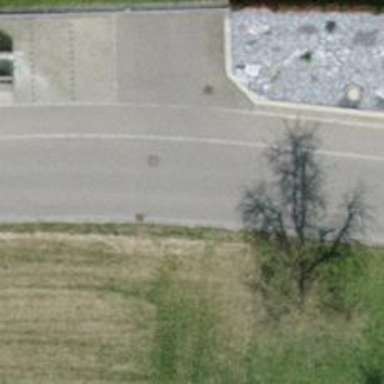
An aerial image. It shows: Unclassified road with asphalt surface.